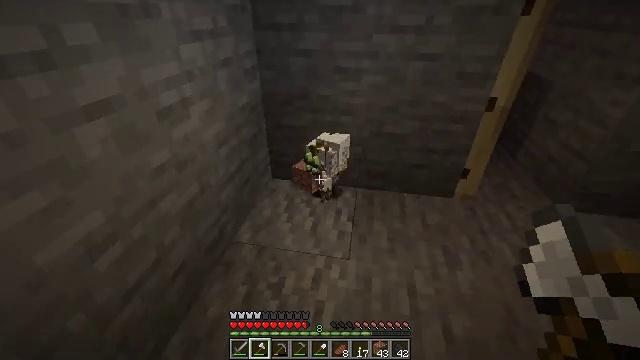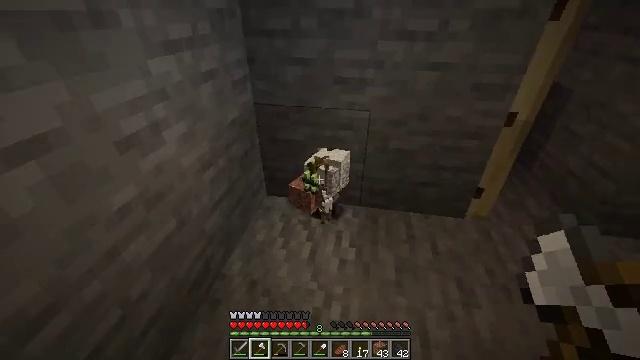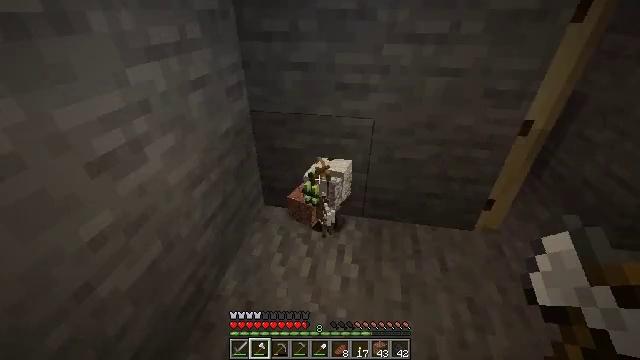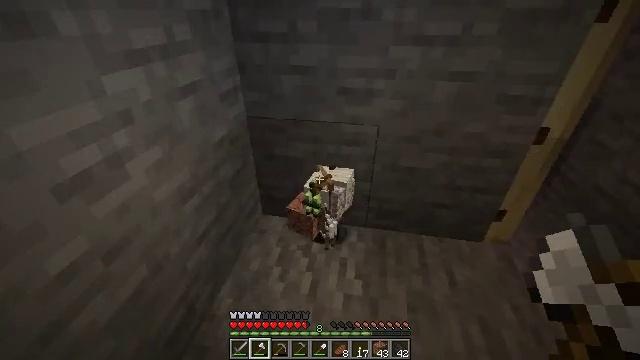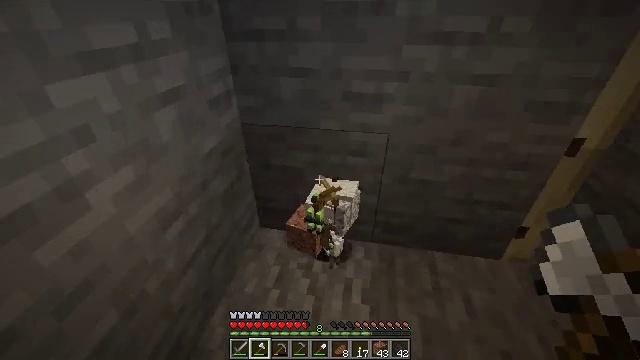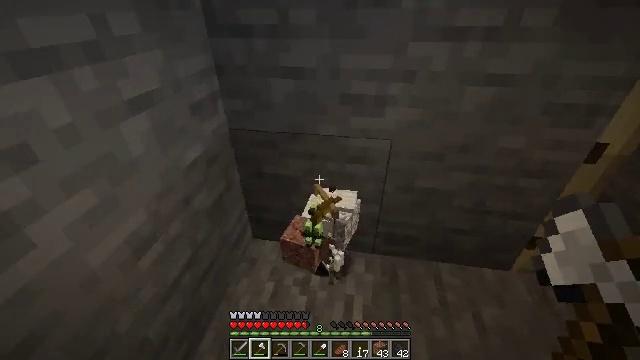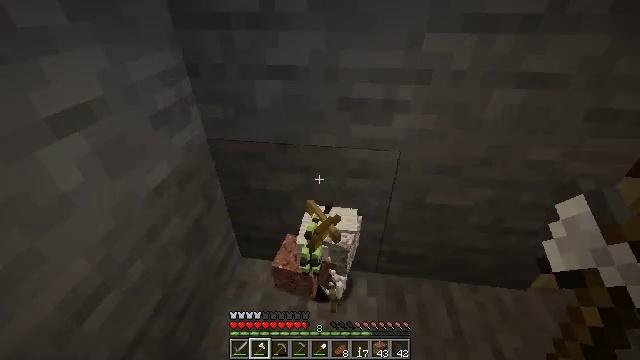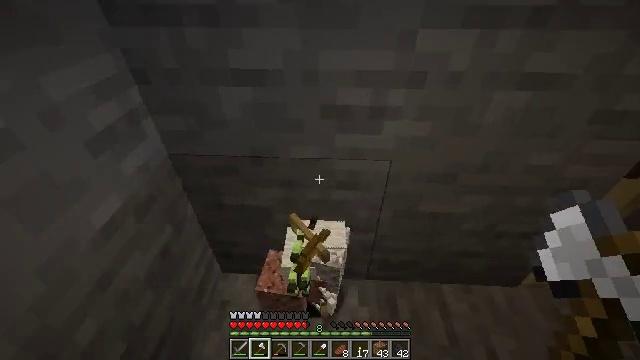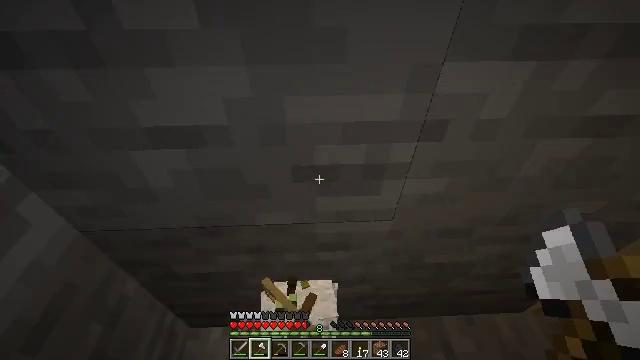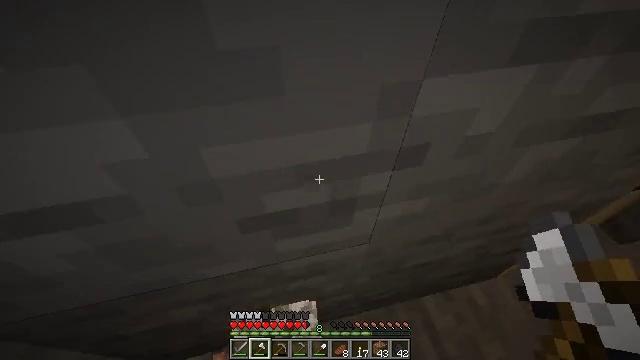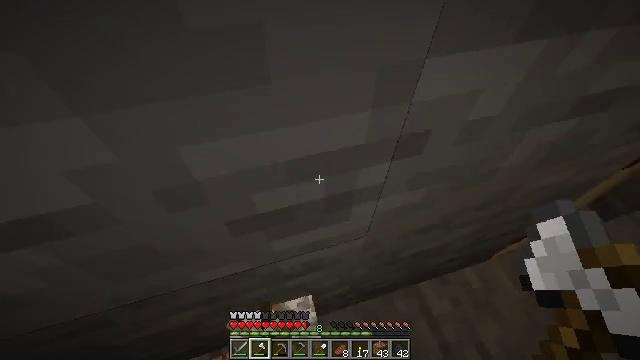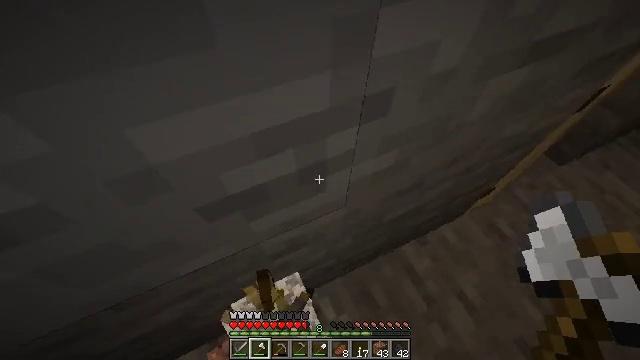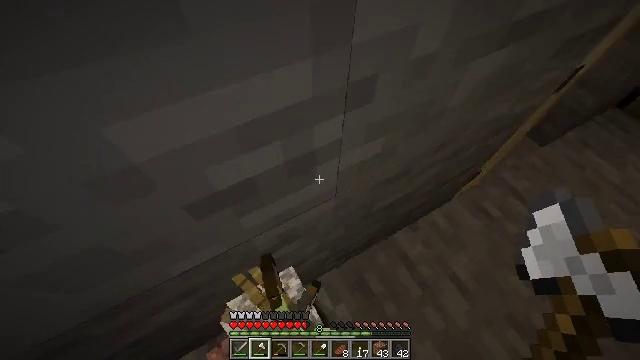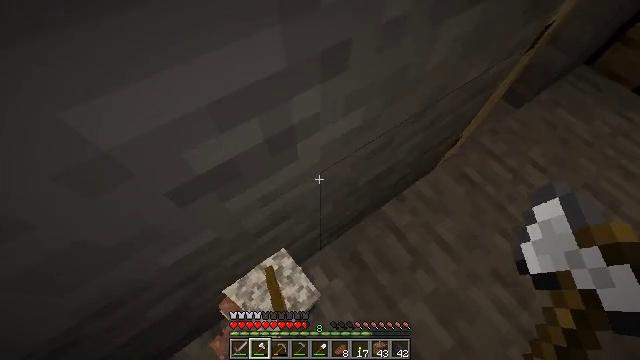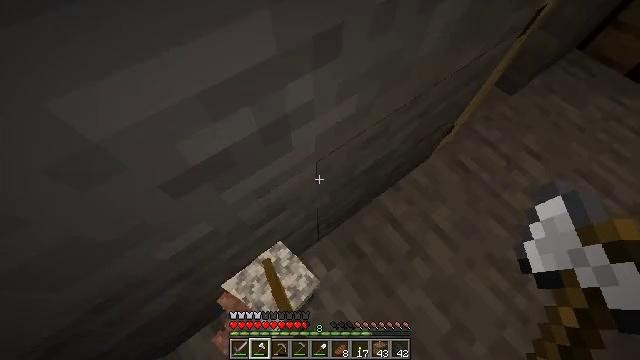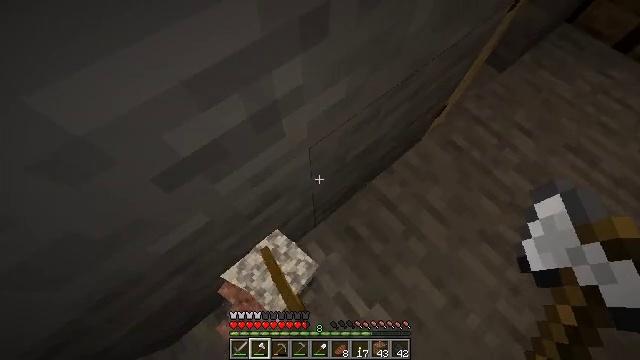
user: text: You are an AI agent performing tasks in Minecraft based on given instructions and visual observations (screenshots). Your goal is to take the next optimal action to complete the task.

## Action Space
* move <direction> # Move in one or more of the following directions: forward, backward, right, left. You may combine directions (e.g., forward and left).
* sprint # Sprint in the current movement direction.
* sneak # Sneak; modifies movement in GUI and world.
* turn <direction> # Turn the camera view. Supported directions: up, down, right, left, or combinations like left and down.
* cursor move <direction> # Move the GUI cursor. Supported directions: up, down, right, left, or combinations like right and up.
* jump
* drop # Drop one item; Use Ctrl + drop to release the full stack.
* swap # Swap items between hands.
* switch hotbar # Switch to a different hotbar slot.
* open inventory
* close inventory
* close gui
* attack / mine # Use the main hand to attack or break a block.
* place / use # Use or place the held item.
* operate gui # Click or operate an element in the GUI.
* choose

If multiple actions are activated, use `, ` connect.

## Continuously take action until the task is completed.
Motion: motion action
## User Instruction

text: Remove a cooked porkchop from the inventory.
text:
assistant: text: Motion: move forward
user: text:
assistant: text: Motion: move forward
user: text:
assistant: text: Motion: move forward
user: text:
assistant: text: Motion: move forward
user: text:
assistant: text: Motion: move forward, turn right
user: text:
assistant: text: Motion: move forward, turn right and down
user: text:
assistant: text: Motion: move forward, turn right and down
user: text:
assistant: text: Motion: move forward, turn right and down
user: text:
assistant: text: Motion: move forward, turn right and down
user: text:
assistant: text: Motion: turn right and down
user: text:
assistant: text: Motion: turn right and down
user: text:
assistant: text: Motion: turn right and down
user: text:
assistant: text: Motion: turn right and down
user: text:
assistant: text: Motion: turn right and down
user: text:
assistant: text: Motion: turn right and down
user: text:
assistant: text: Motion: no_op
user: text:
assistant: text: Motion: no_op
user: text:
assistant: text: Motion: close inventory
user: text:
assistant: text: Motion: close inventory
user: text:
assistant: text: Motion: close inventory
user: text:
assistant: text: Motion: open gui
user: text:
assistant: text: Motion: no_op
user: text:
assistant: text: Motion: cursor move right
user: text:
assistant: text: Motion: cursor move right
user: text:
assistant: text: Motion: no_op
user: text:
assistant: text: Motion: no_op
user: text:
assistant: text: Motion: no_op
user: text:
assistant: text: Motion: no_op
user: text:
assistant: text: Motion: no_op
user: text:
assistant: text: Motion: no_op